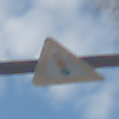
Verkehrszeichen: Lichtzeichenanlage
Umgebung: Outdoor, Nature
Tageszeit: MorningAfternoon
Wetter: PartlyCloudy
Licht: Natural
Jahreszeit: Autumn
Kontrast: LowContrast